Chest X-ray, AP view. Patient: 50 years old, sex M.
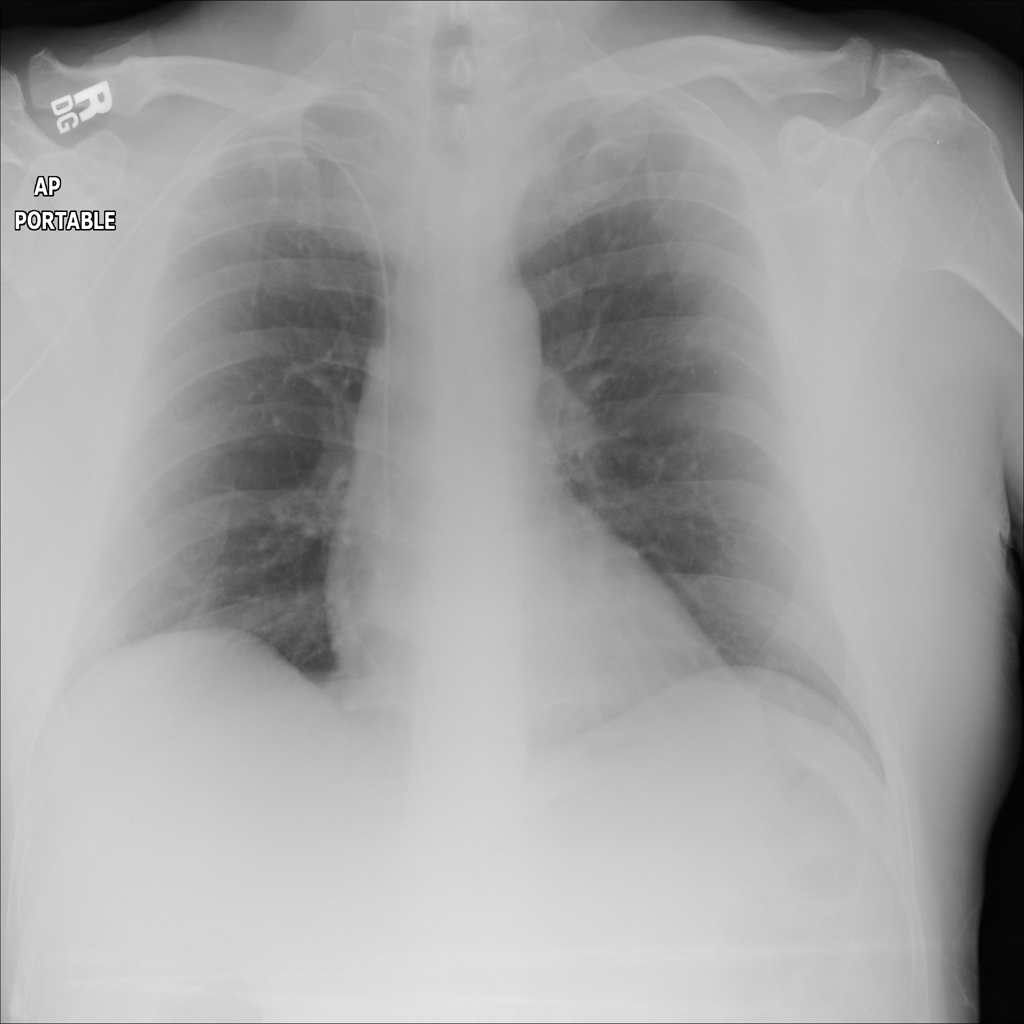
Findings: No Finding